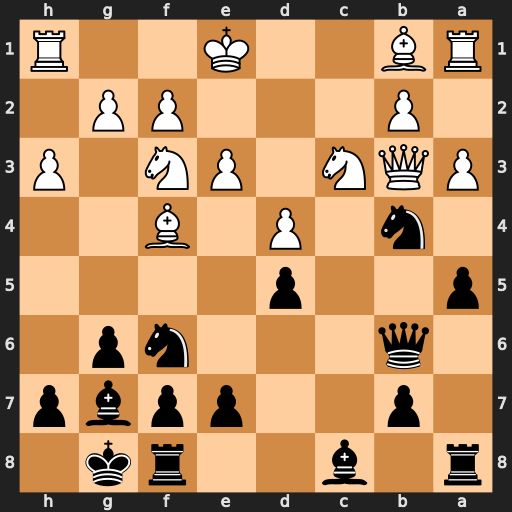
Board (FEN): r1b2rk1/1p2ppbp/1q3np1/p2p4/1n1P1B2/PQN1PN1P/1P3PP1/RB2K2R
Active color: b
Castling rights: KQ
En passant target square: -
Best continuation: Nd3+ Bxd3 Qxb3